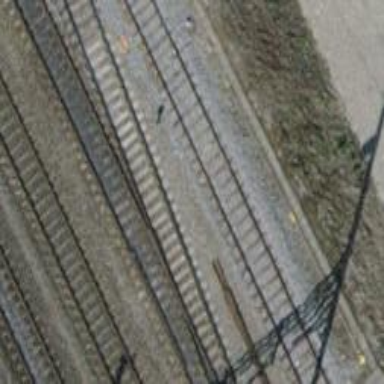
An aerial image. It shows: Single track railway siding.